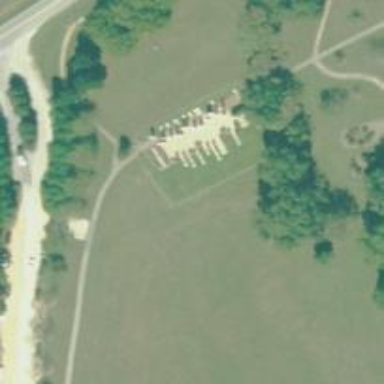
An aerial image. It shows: Memorial site with historic significance.